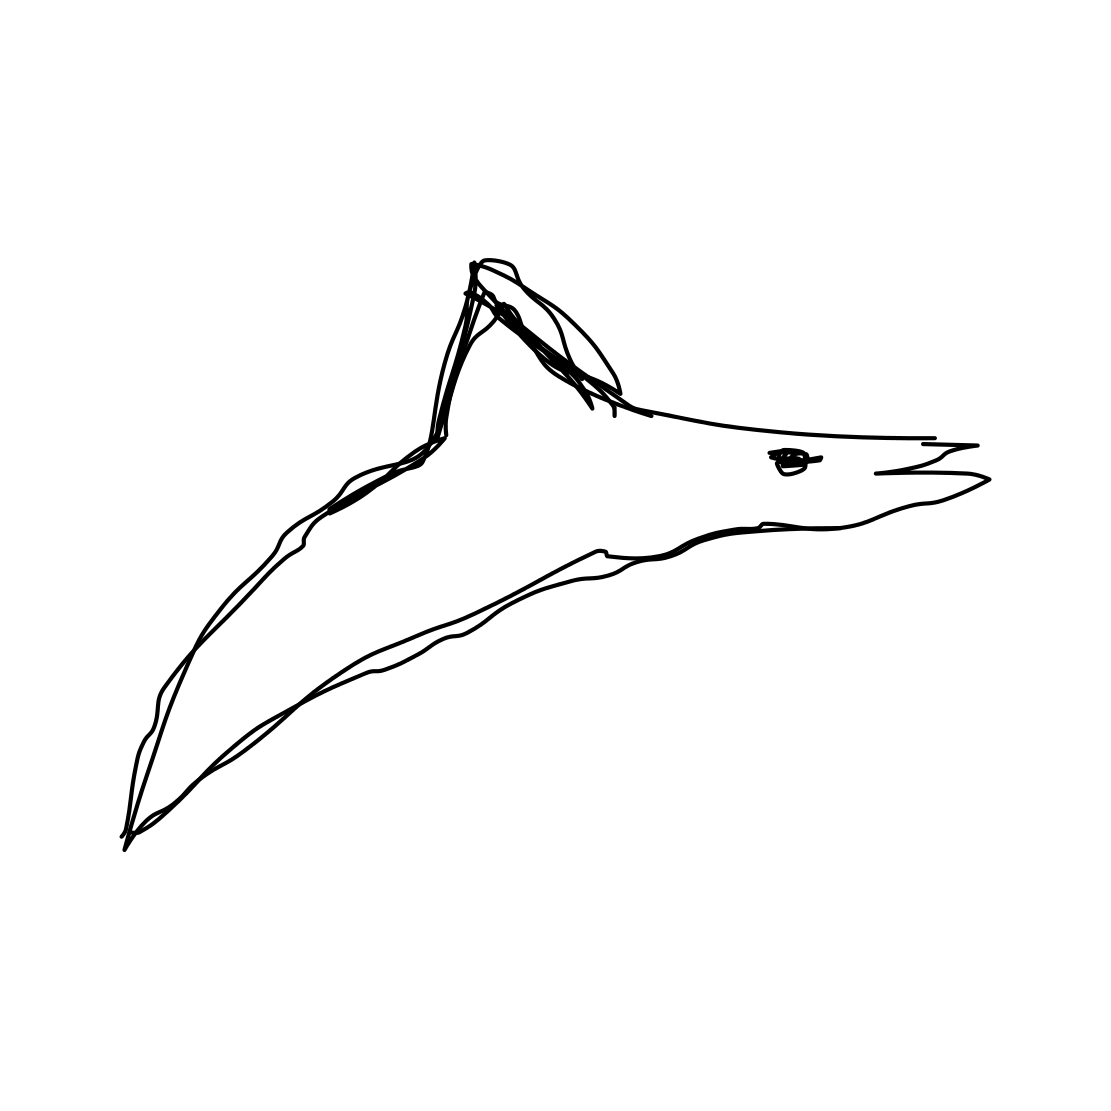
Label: shark